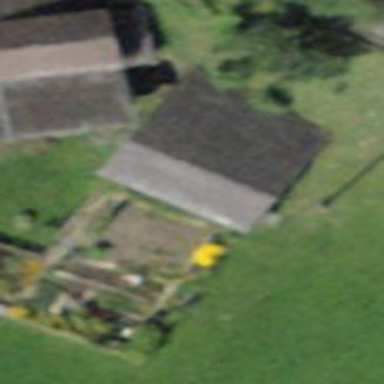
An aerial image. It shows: Barn.